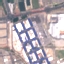
Land use / land cover: Industrial